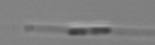
Label: Leptocylindrus